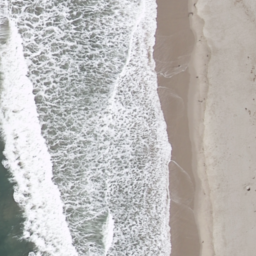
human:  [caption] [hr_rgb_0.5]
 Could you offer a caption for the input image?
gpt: Waves beat the beach and throw up white foams .

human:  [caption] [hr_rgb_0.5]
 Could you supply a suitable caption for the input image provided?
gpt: Waves slapping a white sand beach .

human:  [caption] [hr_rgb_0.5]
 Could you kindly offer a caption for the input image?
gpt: This is a beach with blue sea and white sands .

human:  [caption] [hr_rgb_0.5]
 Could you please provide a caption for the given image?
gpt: Waves slapping a white sand beach and throwing up white foams .

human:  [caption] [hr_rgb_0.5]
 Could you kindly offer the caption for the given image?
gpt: This is a beach with violent waves .